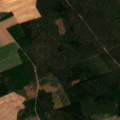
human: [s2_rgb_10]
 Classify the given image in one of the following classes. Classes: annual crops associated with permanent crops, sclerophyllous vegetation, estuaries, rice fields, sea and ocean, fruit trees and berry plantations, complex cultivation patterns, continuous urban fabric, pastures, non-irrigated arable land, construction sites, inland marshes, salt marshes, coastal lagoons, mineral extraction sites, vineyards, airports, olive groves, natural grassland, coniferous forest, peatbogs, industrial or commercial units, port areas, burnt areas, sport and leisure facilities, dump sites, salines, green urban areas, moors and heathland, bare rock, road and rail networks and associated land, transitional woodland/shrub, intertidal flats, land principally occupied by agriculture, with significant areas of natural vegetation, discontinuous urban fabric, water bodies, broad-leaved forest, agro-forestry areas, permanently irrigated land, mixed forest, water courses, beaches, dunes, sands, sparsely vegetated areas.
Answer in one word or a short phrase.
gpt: non-irrigated arable land, coniferous forest, mixed forest